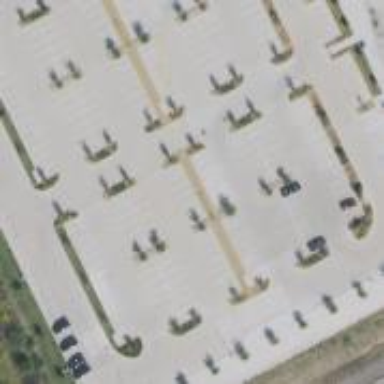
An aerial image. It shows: Parking area with surface designed for park and ride for buses or trains.